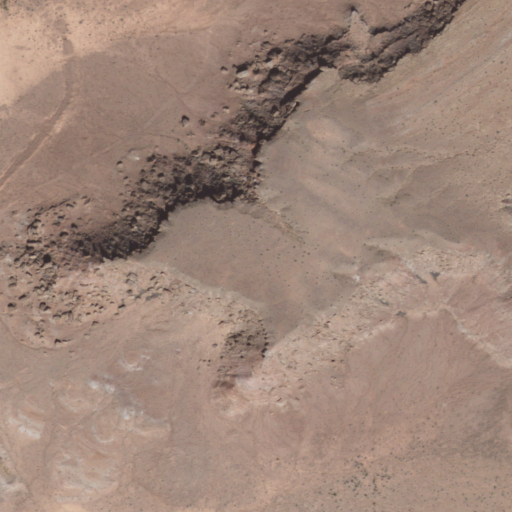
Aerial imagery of mountain in Arizona named Inscription Point containing shrub and grassland